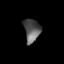
Tissue: prostate
Cell type: Myeloid cells
Senescence score: 0.3285
Nuclear area (px): 368
Mean DAPI intensity: 90.101